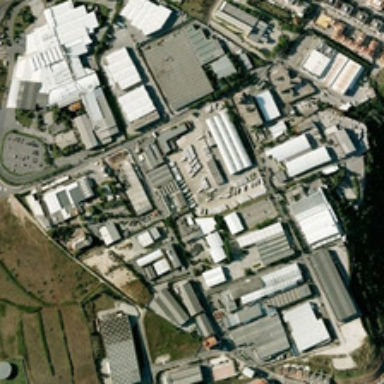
The factory is located in two triangle areas between a farmland and other buildings .